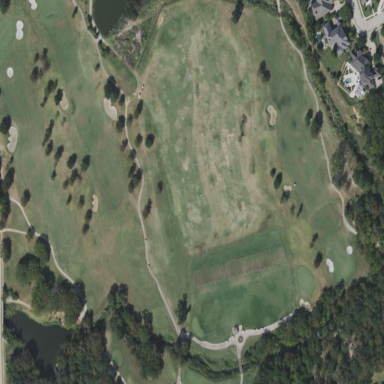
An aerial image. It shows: Scenic view of water hazard on golf course. The natural water feature adds beauty to the landscape.